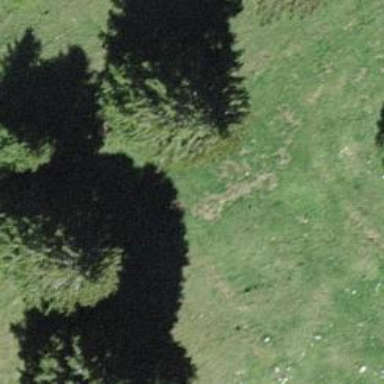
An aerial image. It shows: Needle-leaved tree in nature.